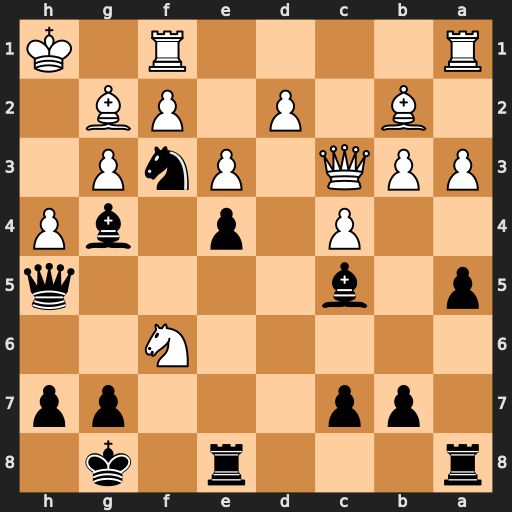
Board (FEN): r3r1k1/1pp3pp/5N2/p1b4q/2P1p1bP/PPQ1PnP1/1B1P1PB1/R4R1K
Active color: b
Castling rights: -
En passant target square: -
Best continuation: gxf6 Qxf6 Qg6